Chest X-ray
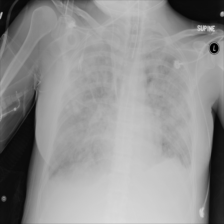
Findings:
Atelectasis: negative
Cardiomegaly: negative
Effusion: negative
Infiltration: negative
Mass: negative
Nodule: positive
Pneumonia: negative
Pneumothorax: negative
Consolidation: negative
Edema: negative
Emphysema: negative
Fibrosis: negative
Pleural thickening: negative
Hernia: negative